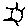
Label: sun